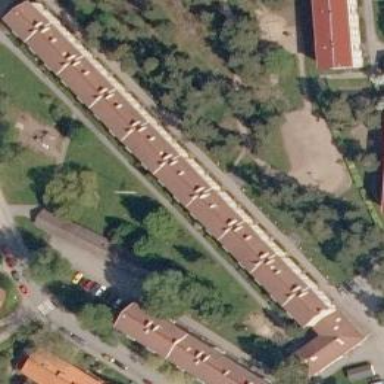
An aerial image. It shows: Block building.